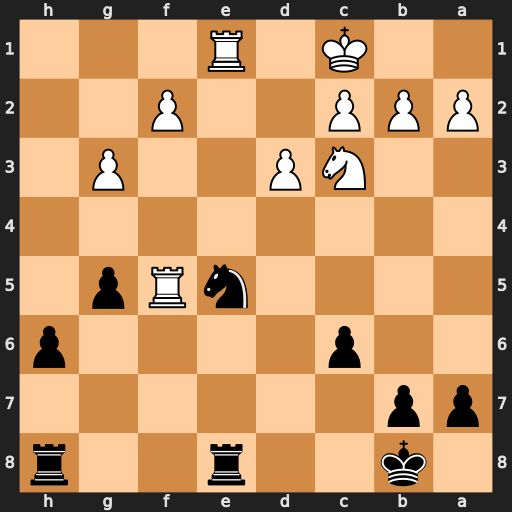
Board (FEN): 1k2r2r/pp6/2p4p/4nRp1/8/2NP2P1/PPP2P2/2K1R3
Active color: b
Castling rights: -
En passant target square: -
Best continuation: Nxd3+ cxd3 Rxe1+